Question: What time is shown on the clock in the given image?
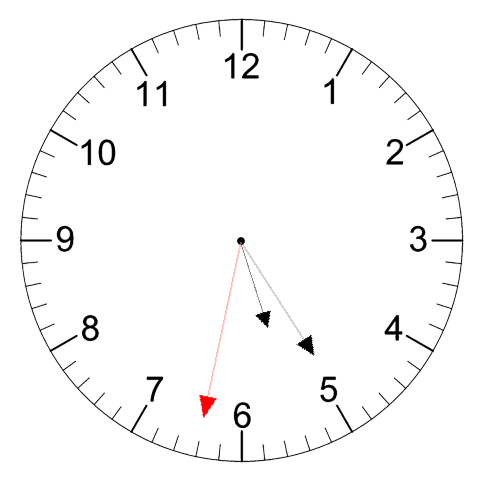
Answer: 05:24:32